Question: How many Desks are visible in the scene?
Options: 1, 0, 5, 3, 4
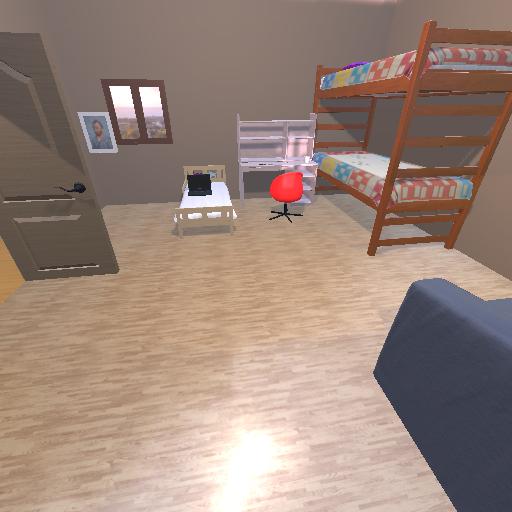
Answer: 1